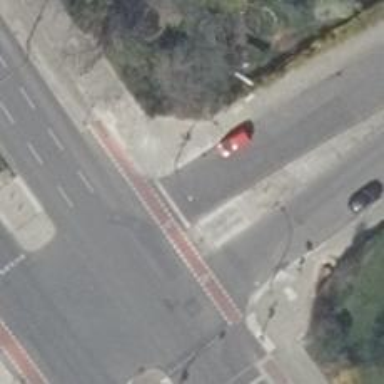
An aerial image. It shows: Unmarked crossing on the road.